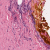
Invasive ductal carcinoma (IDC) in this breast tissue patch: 0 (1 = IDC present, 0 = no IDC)